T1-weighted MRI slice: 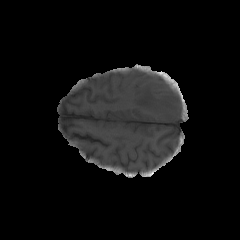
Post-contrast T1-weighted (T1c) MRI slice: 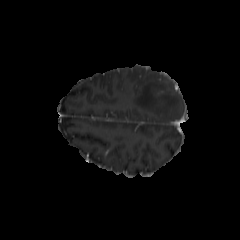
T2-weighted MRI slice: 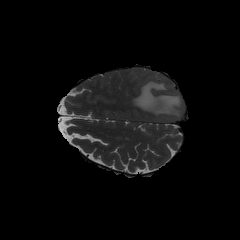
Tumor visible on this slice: yes